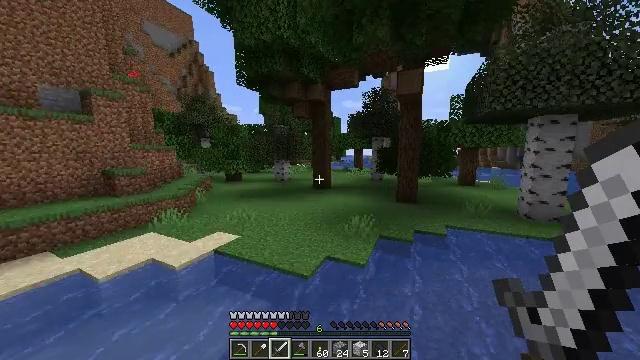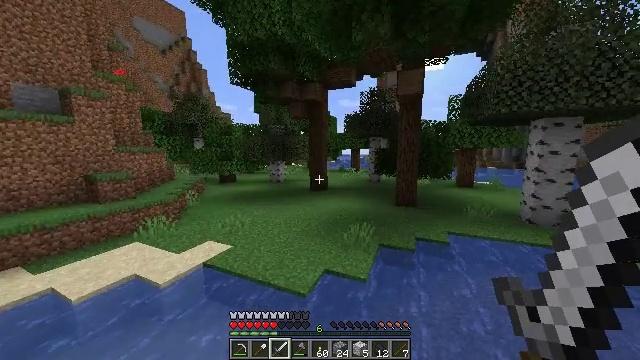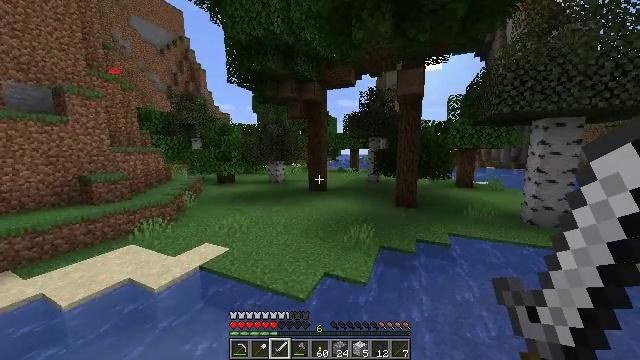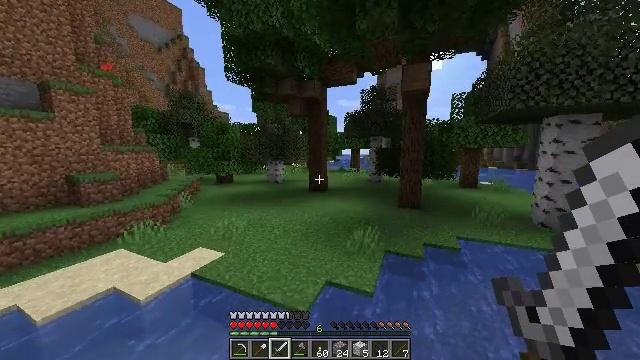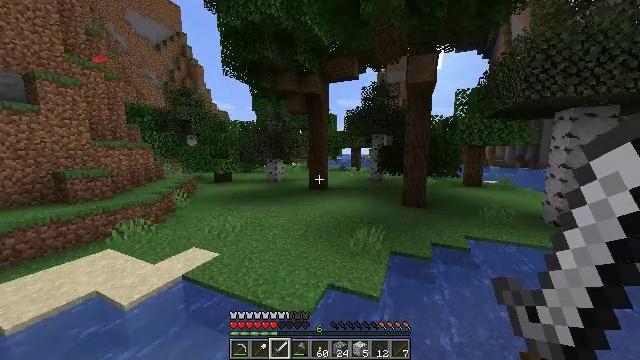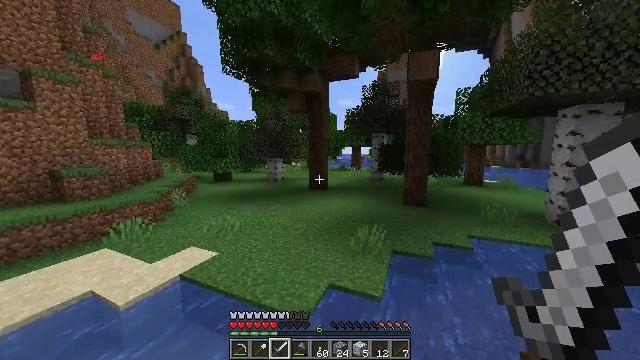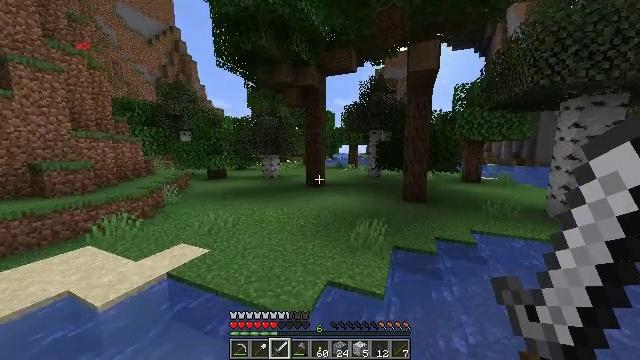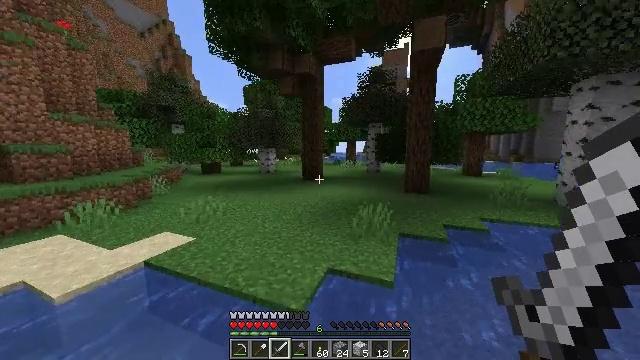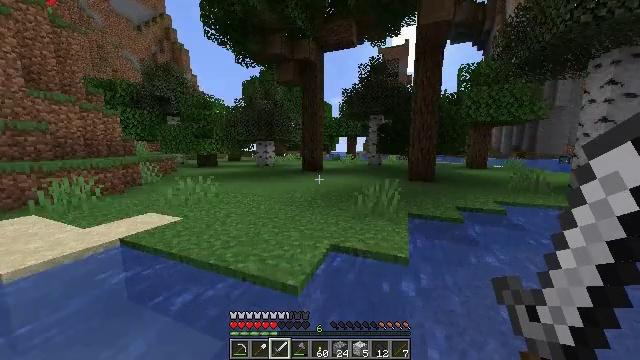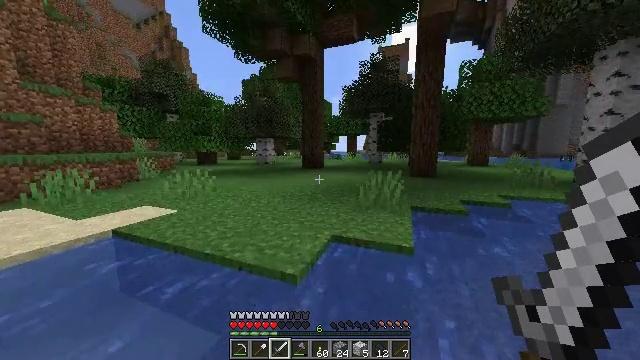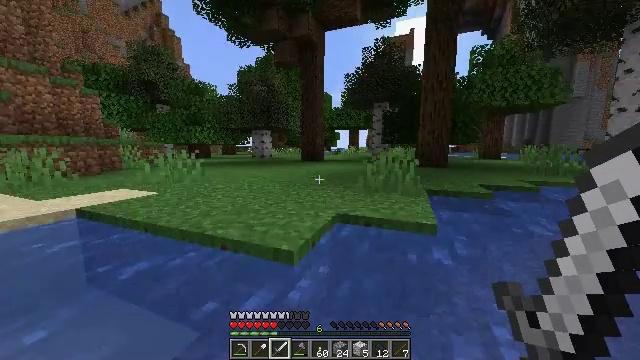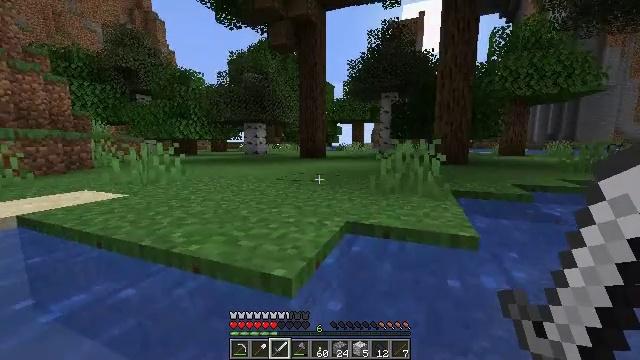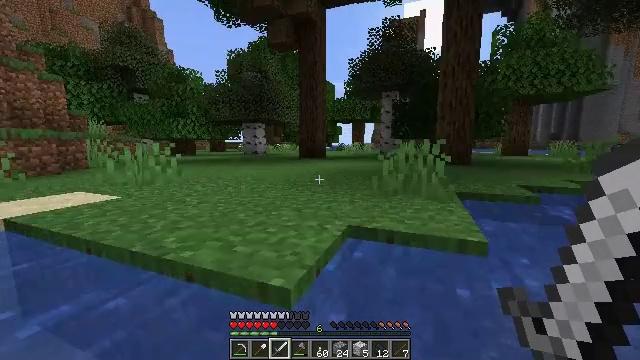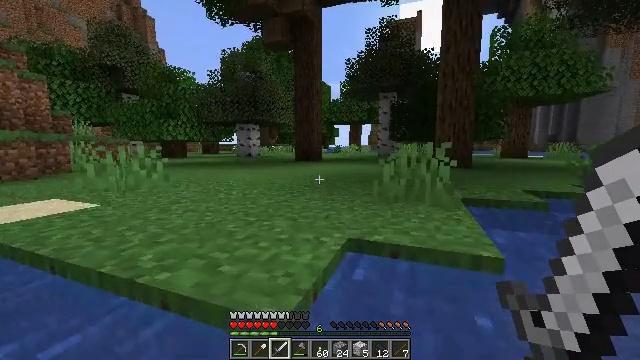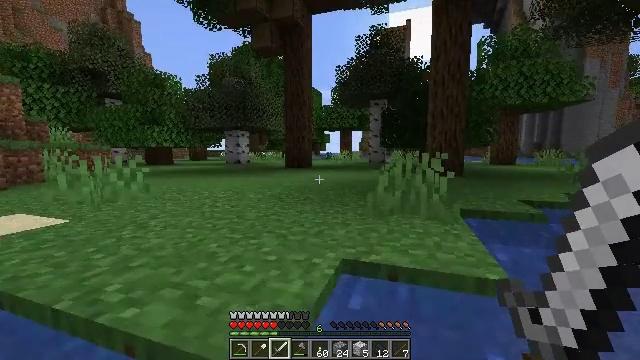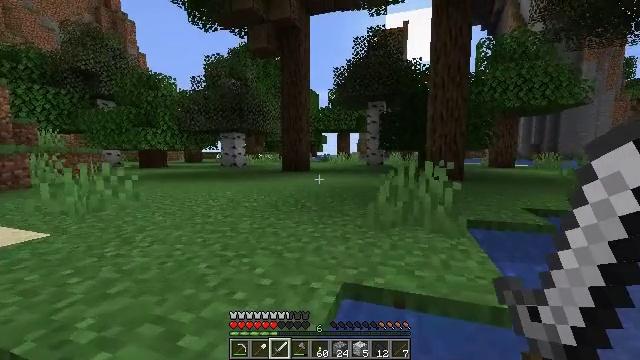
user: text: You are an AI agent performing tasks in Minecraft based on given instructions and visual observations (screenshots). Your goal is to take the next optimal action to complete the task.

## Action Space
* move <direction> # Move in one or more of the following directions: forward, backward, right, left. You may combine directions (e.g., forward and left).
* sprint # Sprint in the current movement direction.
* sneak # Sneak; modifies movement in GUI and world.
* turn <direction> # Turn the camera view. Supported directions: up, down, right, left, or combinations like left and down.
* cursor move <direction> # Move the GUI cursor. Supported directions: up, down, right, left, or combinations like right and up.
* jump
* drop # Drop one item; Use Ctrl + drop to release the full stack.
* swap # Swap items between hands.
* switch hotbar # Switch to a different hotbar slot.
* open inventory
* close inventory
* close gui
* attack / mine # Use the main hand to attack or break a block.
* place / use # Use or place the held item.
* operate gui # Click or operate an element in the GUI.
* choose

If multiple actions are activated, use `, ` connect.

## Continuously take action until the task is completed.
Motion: motion action
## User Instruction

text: Pick the delicate lily of the valley flower.
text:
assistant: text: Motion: move forward, sprint, turn right, jump
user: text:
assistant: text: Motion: move forward, sprint
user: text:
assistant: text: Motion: move forward, sprint
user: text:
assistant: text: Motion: move forward, sprint
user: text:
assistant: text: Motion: move forward, sprint
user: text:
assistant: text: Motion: move forward, sprint
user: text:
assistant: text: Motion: move forward, sprint
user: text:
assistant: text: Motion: move forward, sprint
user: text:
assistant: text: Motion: move forward, sprint
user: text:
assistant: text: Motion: move forward, sprint
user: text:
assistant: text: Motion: move forward, sprint
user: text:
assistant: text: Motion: move forward, sprint, jump
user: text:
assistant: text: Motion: move forward, sprint, jump
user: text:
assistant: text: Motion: move forward, sprint, turn right and up, jump
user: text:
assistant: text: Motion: move forward, sprint, jump
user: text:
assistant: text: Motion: move forward, sprint, jump
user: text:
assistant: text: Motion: move forward, sprint, jump
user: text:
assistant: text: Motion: move forward, sprint, jump
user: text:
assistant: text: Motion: move forward, sprint, jump
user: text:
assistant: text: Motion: move forward, sprint, jump
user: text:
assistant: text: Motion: move forward, sprint, turn right, jump
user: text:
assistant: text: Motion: move forward, sprint, jump
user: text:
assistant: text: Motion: move forward, sprint, turn right and up, jump
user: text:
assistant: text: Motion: move forward, sprint, turn right, jump
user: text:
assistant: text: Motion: move forward, sprint, turn right and down, jump
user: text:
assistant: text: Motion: move forward, sprint, turn right and down
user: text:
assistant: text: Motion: move forward and move left, sprint, turn right and down
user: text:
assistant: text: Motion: move forward and move left, sprint, turn right
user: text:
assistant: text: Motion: move forward and move left, sprint
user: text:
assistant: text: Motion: move forward and move left, sprint